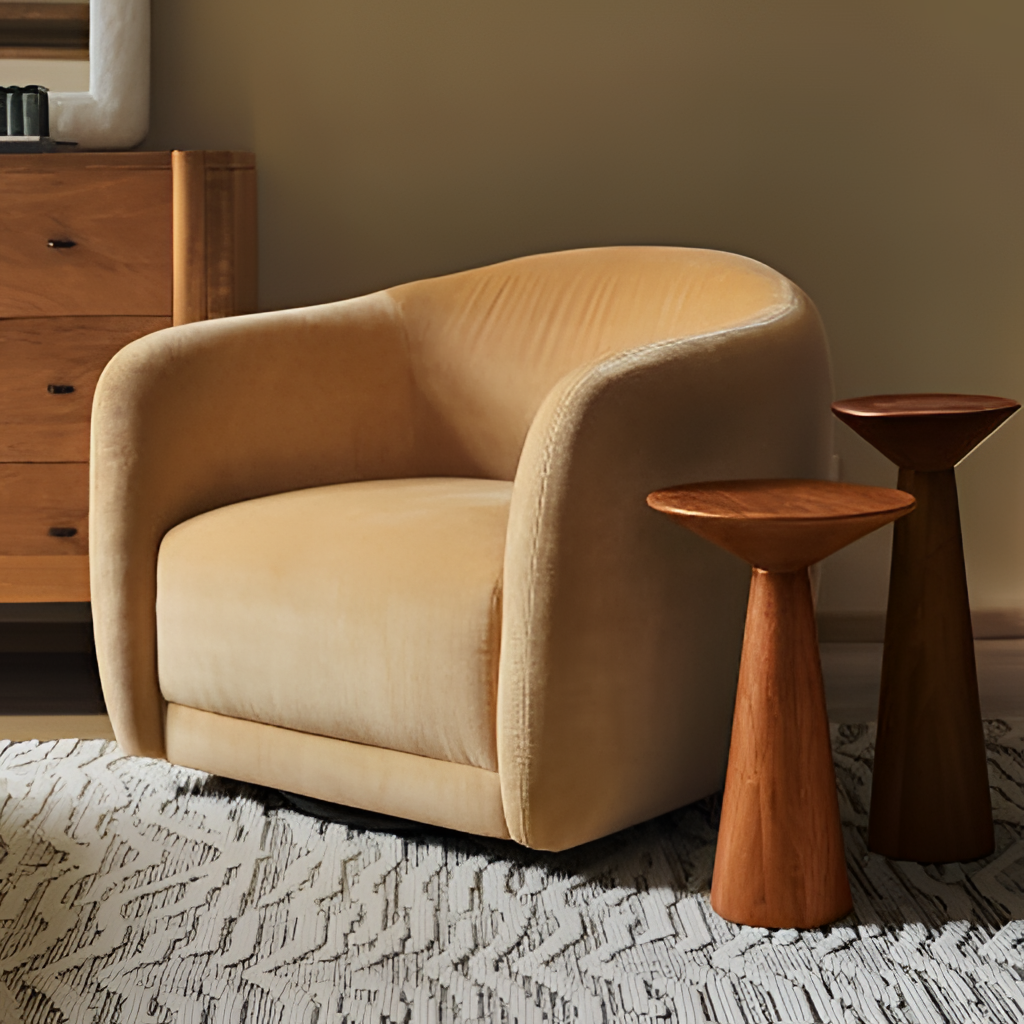
living room, velvet armchair, modern, carpet flooring, with geometric pattern, taupe paint wallpaper, with solid pattern